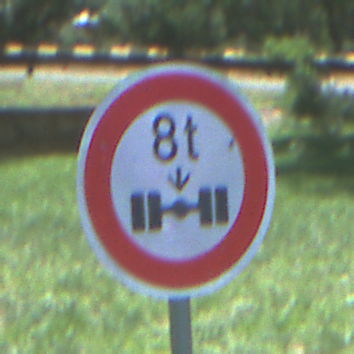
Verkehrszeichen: TatsaechlicheAchslast
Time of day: Midday
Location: Outdoor (Nature)
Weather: Clear
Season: Summer
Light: Natural